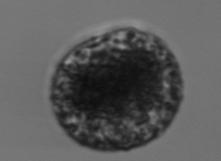
Label: Vicicitus_globosus